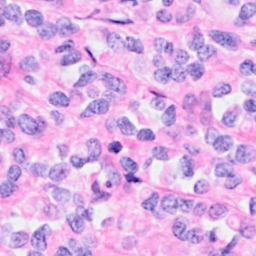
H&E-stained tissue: Breast